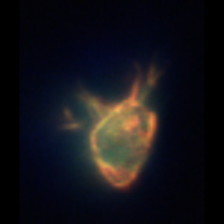
Taxon: Ciliates
Group: Other